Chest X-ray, PA view. Patient: 46 years old, sex F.
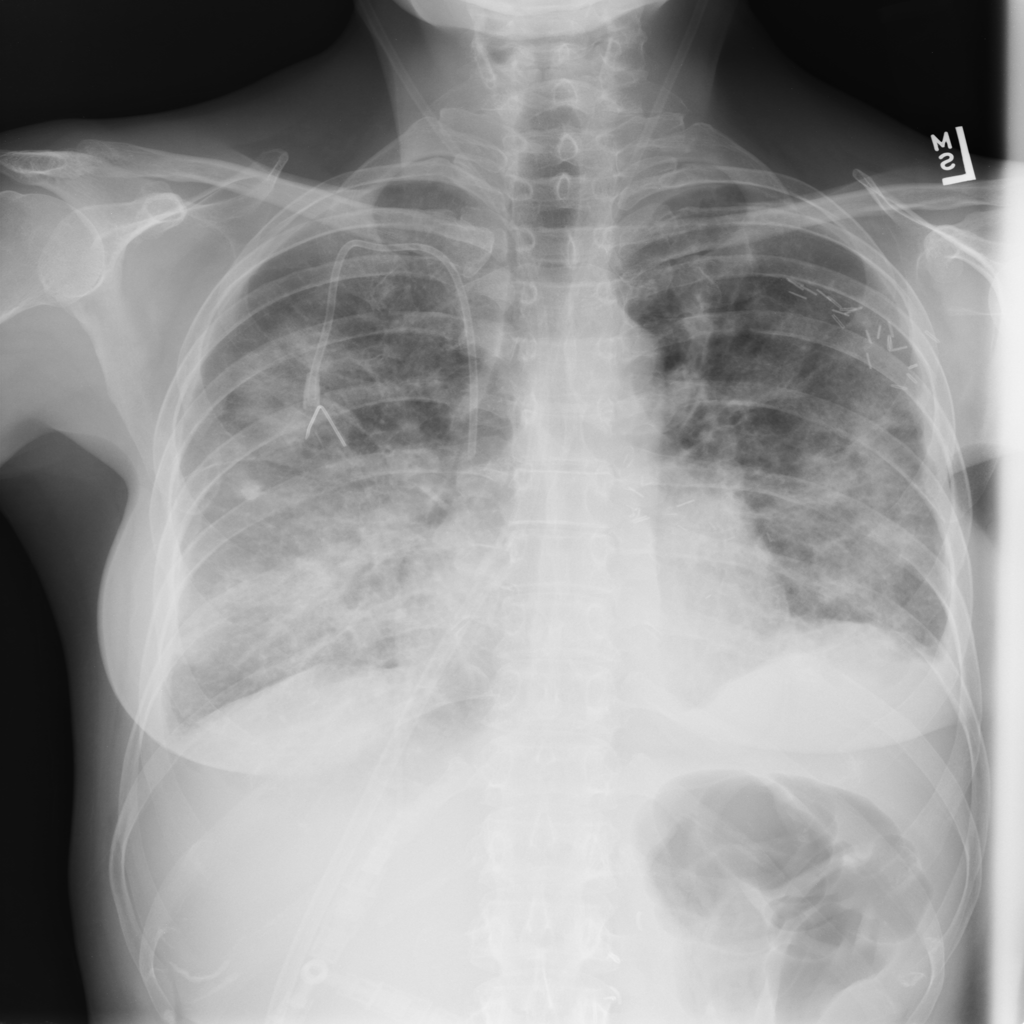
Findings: Effusion, Infiltration, Nodule